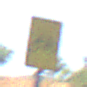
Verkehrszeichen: RadverkehrOhnePfeilsymbol
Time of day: Midday
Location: Roofed (Underpass)
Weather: Clear
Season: NotSpecified
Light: Natural